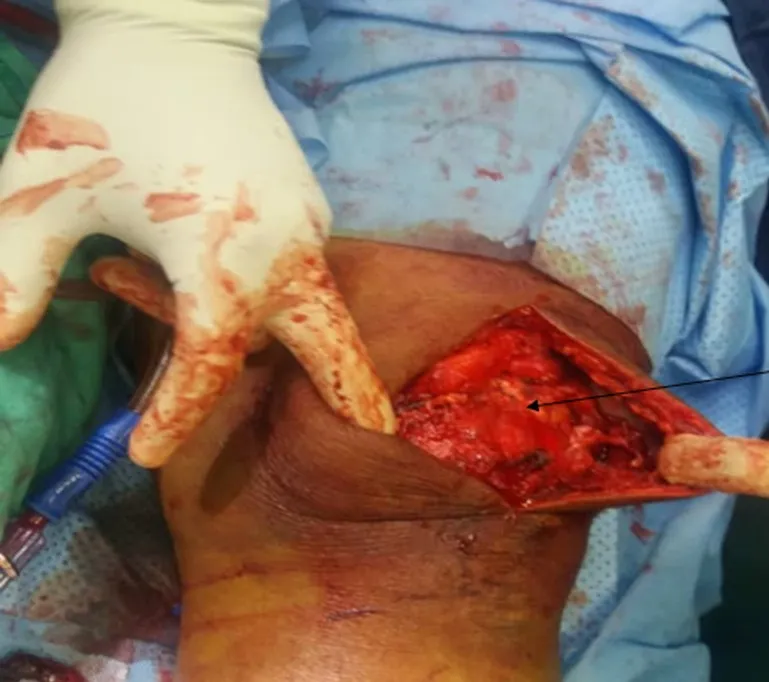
exposure of the ruptured tendon.
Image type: medical_photograph (other_medical_photograph)